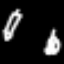
Label: pencil